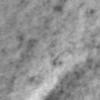
Label: no_change